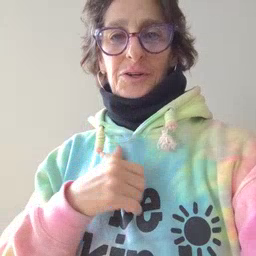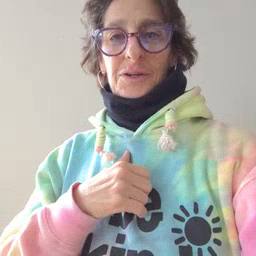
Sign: book